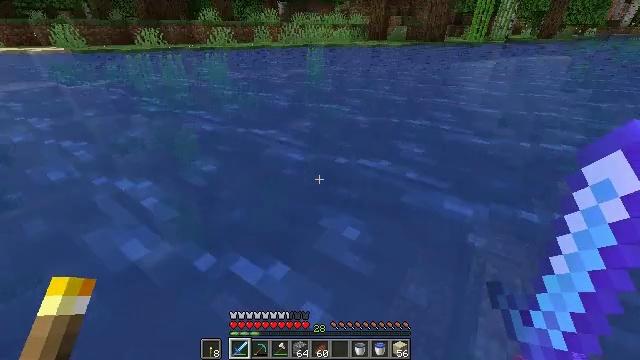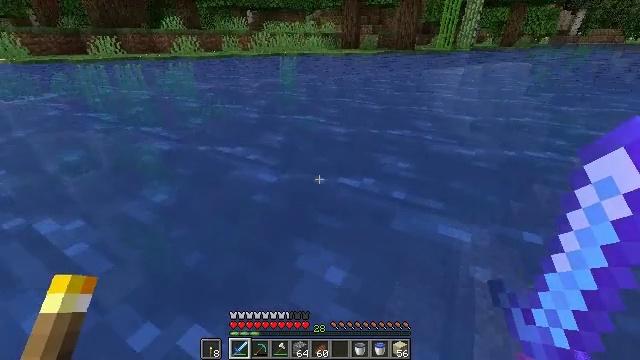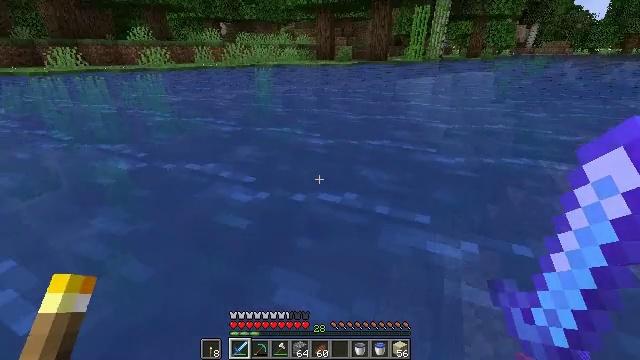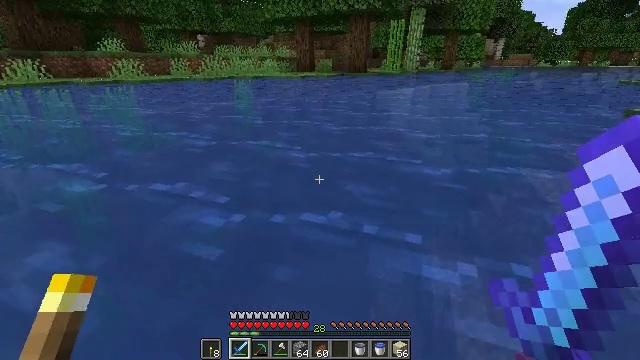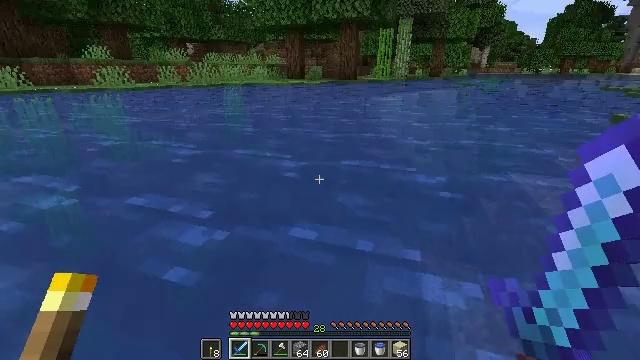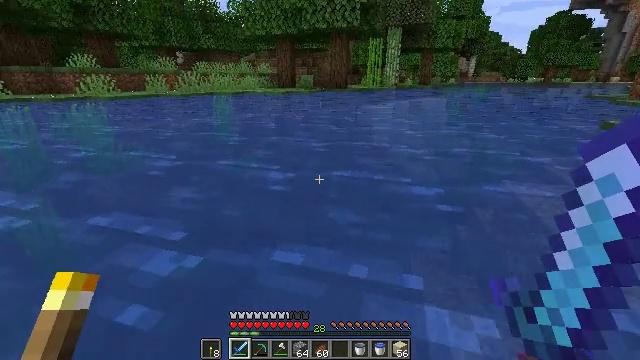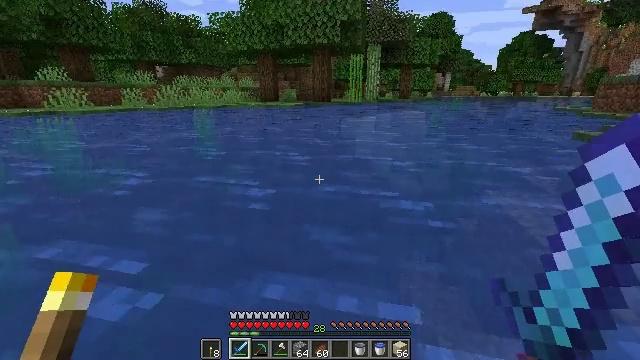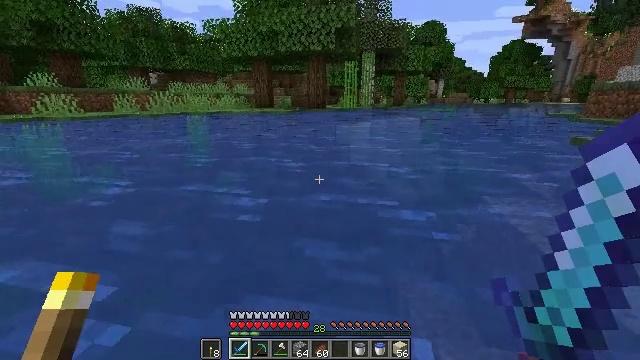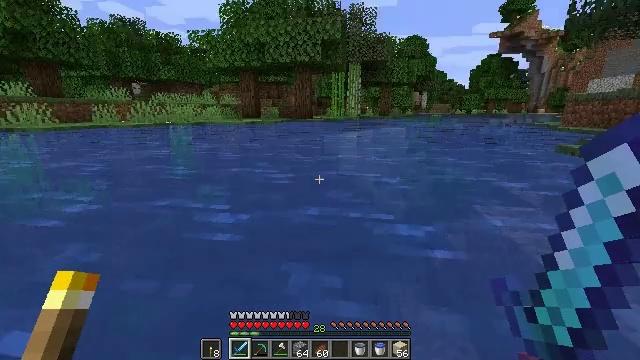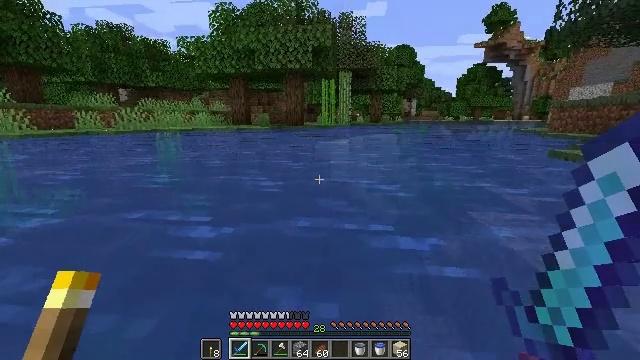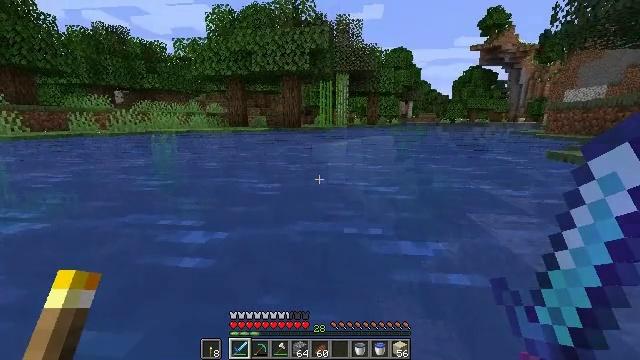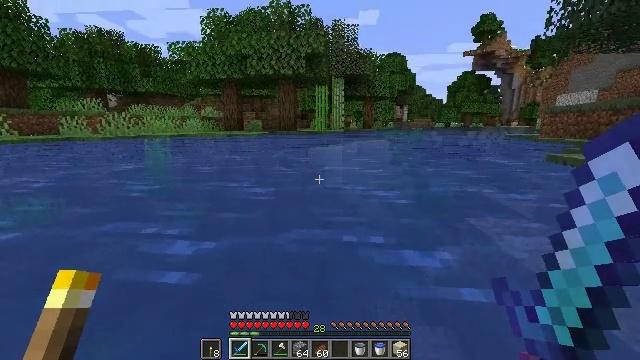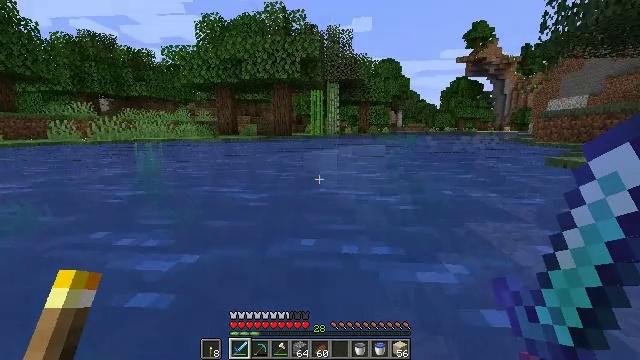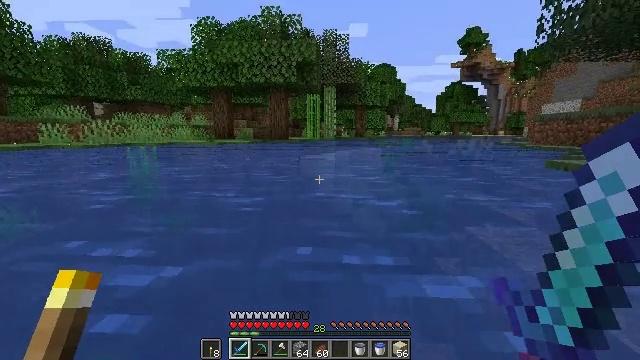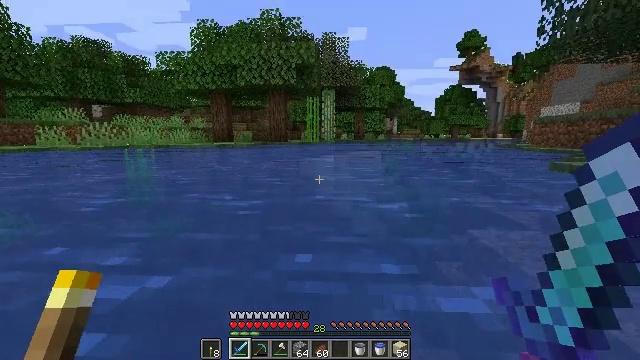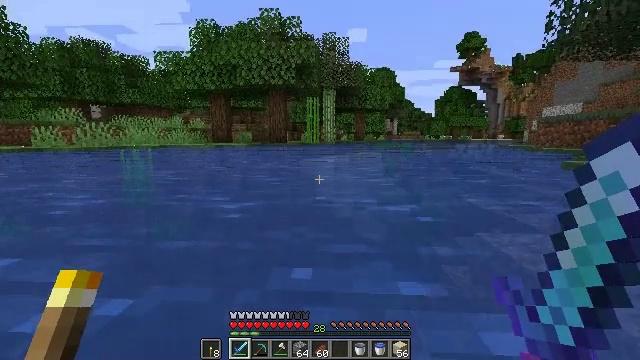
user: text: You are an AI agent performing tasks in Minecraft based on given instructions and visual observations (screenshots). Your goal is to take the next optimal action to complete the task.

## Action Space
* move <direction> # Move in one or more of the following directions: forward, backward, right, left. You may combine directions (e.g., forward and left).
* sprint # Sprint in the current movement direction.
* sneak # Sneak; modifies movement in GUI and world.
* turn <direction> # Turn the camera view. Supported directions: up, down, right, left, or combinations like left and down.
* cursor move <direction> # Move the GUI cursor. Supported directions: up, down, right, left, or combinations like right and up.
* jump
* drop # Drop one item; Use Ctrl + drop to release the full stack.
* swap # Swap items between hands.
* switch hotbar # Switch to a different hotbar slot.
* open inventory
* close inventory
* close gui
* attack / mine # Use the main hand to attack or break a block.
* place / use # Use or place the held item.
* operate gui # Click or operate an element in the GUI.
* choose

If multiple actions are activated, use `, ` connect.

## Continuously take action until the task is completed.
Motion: motion action
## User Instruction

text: Harvest sugar cane from the plant.
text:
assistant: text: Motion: move forward and move right, sprint, turn right and up
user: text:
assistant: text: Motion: move forward and move right, sprint, turn right and up
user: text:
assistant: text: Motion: move forward and move right, sprint, turn right and up
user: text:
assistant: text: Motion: move forward and move right, sprint, turn right and up
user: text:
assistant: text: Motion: move forward, sprint, turn right and up
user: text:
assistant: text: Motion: move forward, sprint, turn right and up
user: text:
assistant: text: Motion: move forward, sprint, turn right and up
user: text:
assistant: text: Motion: move forward, sprint, turn right and up
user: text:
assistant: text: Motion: move forward, sprint, turn right and up
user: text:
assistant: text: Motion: move forward, sprint
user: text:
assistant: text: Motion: move forward, sprint
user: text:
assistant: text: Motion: move forward, sprint, turn right and up
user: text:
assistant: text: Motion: move forward, sprint
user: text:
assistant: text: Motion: move forward, sprint
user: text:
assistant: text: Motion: move forward, sprint
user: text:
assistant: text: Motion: move forward, sprint
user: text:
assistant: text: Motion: move forward, sprint
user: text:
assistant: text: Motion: move forward, sprint
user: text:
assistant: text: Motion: move forward, sprint
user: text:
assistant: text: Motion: move forward, sprint
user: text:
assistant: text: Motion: move forward, sprint
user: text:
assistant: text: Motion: move forward, sprint
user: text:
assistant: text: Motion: move forward, sprint
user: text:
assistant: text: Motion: move forward, sprint
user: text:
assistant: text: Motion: move forward, sprint
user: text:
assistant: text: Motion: move forward, sprint, turn up
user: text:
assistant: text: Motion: move forward, sprint, turn up
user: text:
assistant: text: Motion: move forward, sprint
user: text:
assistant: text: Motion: move forward, sprint
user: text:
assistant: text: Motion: move forward, sprint, turn up